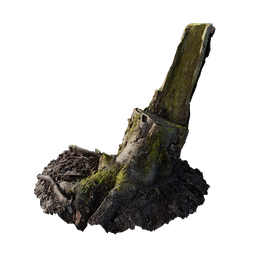
Label: nature